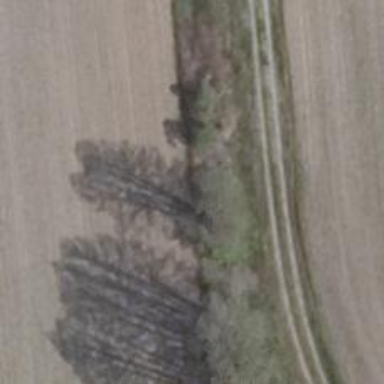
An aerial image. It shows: Row of deciduous broadleaved trees.